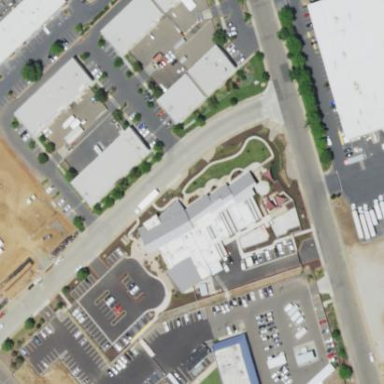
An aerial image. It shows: Animal shelter housed in building.